Field crop: maize
Growth stage: 2
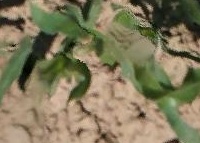
Species: maize